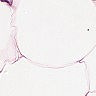
Metastatic tissue present: no